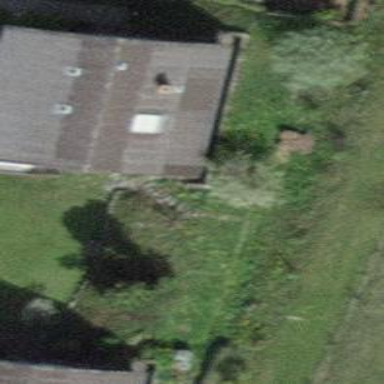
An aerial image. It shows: Simple and straightforward house.